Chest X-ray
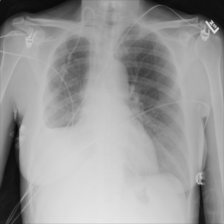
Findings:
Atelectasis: negative
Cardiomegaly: negative
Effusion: negative
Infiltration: negative
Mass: negative
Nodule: negative
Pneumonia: negative
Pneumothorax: negative
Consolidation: negative
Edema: negative
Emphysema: negative
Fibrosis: negative
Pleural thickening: negative
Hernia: negative